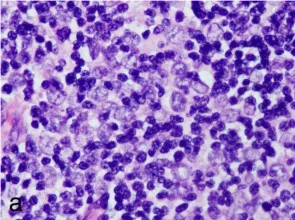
Postoperative photomicrographs of lesion in thymoma component. (a) The neoplastic cells were large and polygonal with large nuclei and prominent central nucleoli in the lymphocyte-rich background. H & E staining with original magnification of 400 x.
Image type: pathology (h&e)